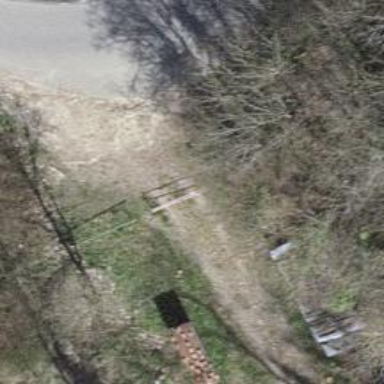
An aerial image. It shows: Swing gate.